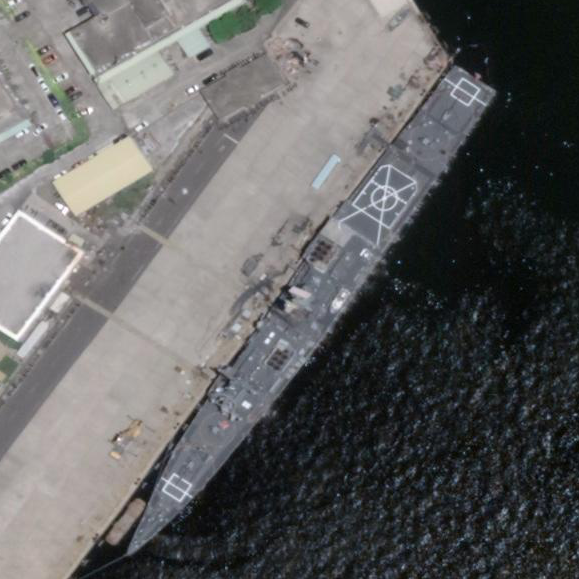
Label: Kidd-class_destroyer